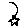
Label: star